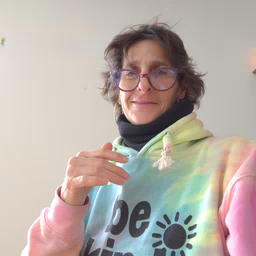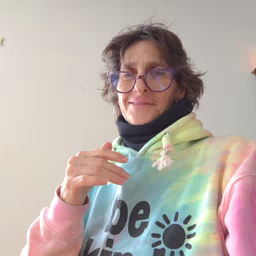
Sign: food